Field crop: maize
Growth stage: 2
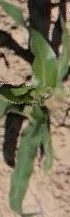
Species: maize